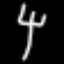
Label: fork